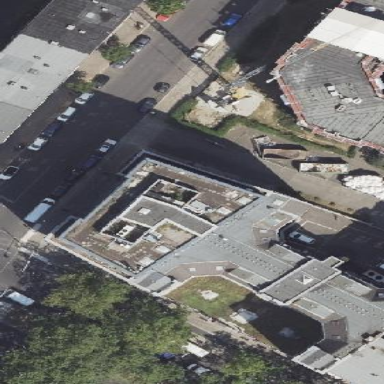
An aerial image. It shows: Part of building is shown in the image.